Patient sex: M
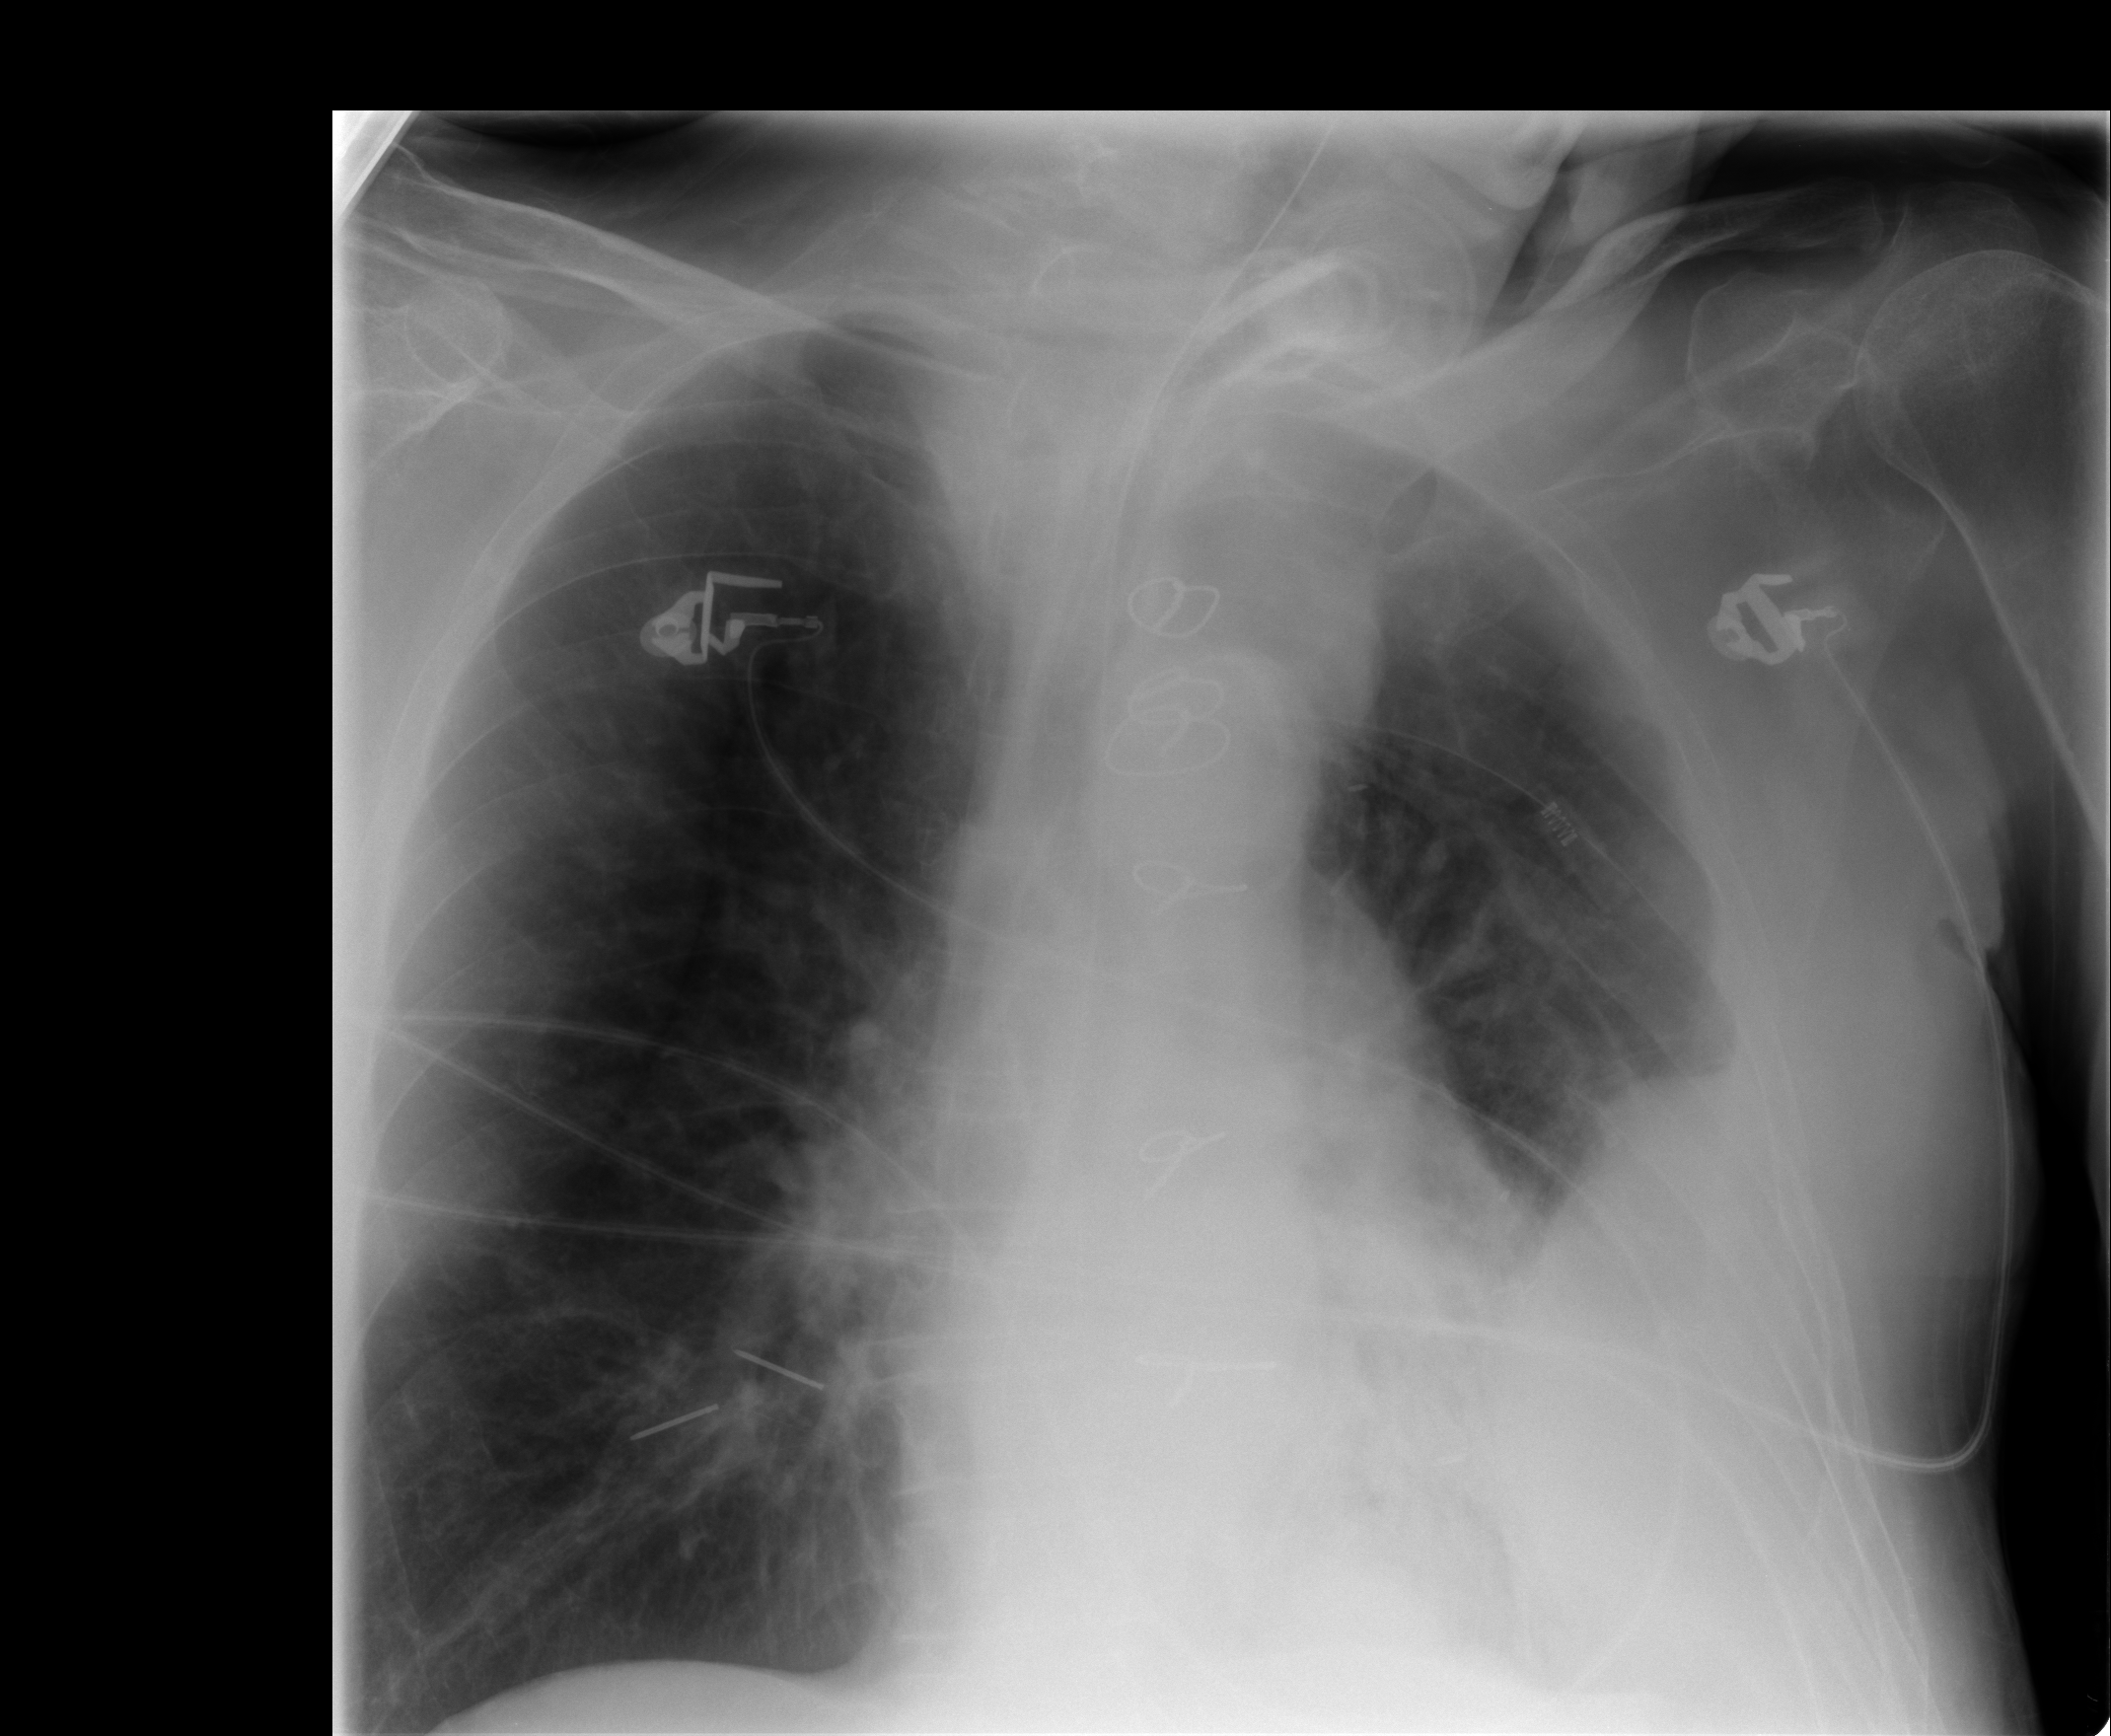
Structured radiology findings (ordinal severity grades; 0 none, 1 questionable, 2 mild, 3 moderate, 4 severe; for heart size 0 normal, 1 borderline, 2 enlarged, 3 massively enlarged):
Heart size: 1
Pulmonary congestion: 0
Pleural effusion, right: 0
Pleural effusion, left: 3
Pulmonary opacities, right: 0
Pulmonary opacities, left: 2
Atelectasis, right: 2
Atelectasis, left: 2